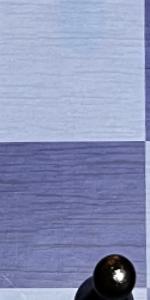
Label: Empty